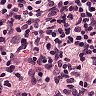
Metastatic tissue present: no